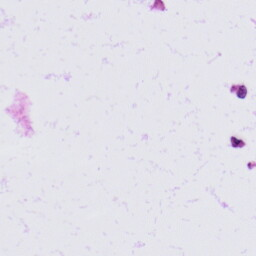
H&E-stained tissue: Skin